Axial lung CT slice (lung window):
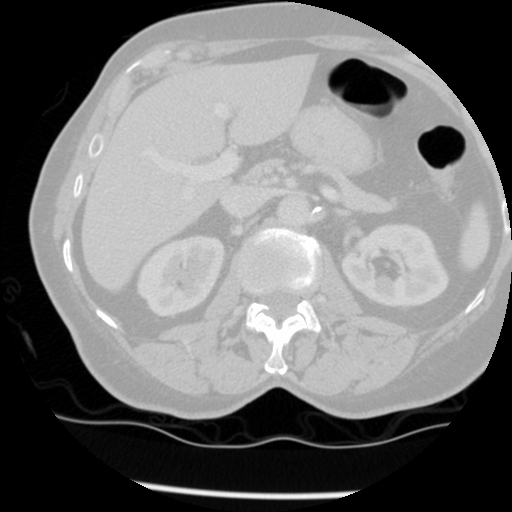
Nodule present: no